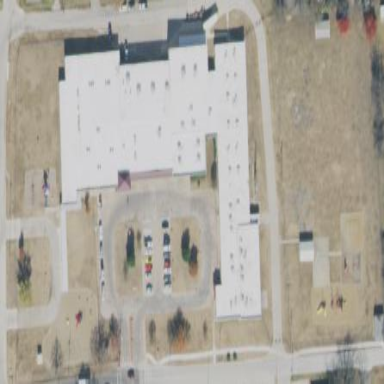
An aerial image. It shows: School.